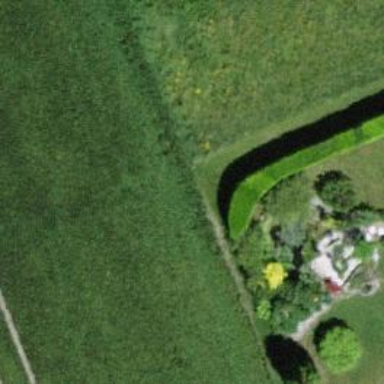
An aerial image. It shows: Hedge acting as barrier.